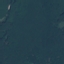
Land use / land cover class: Forest